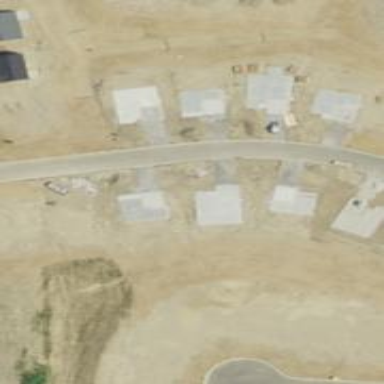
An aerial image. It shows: Residential road.